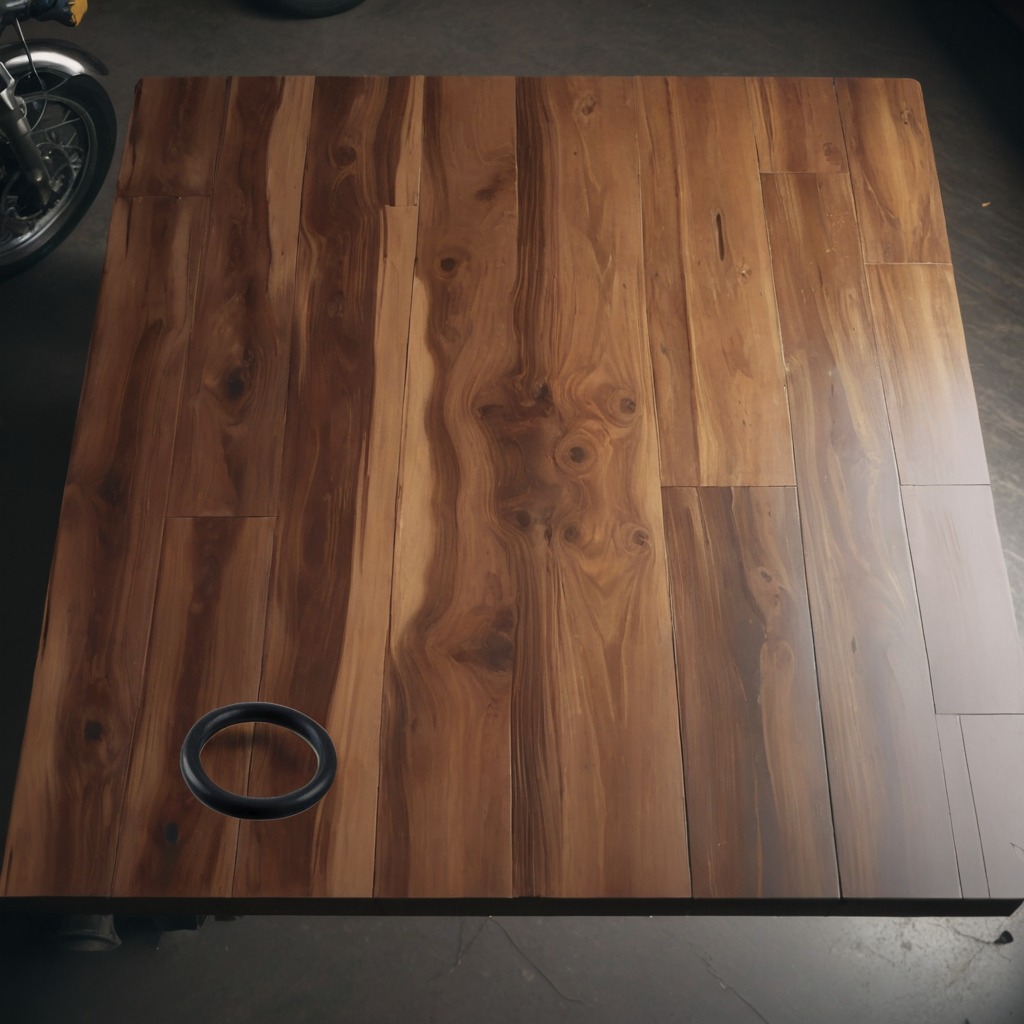
A rubber O-ring is lying on the oil-spilled wooden table in a vintage motorcycle garage.